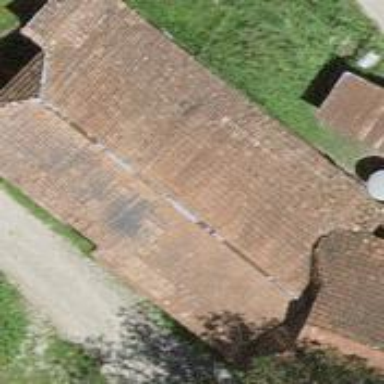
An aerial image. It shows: Rural barn.